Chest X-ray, AP view. Patient: 66 years old, sex M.
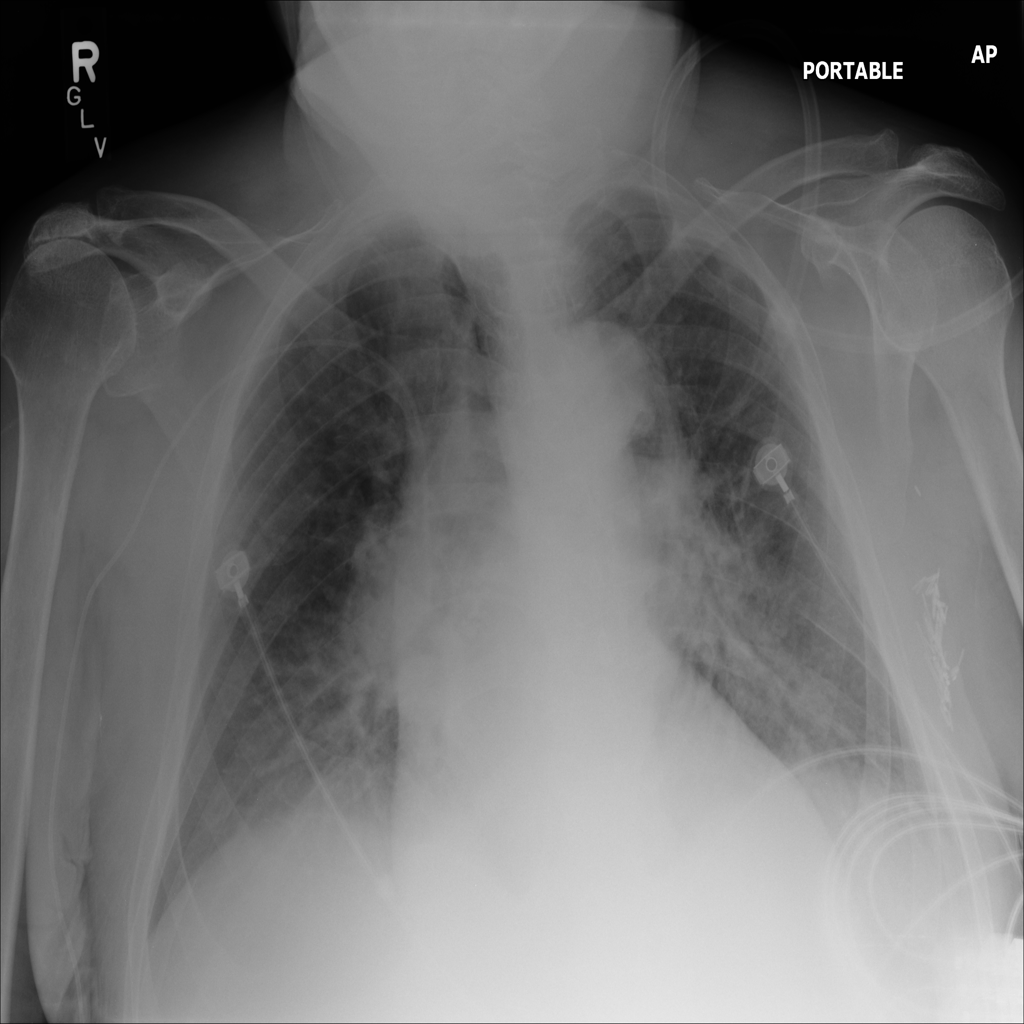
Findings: Edema, Infiltration, Pneumonia